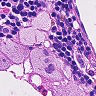
Metastatic tissue present: no